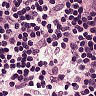
Metastatic tissue present: no